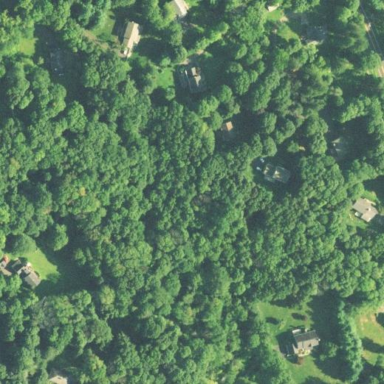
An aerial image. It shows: Existing Preserved Open Space in the woodland area.